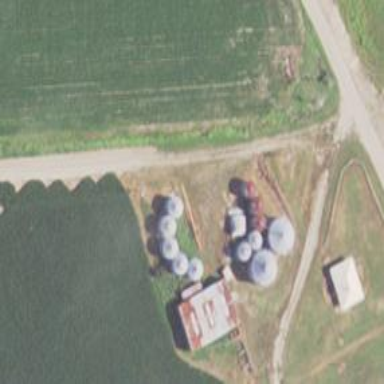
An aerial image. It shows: Silo.